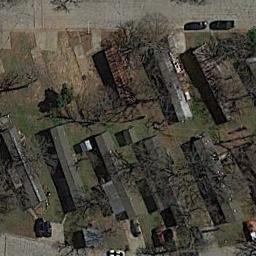
Label: residential